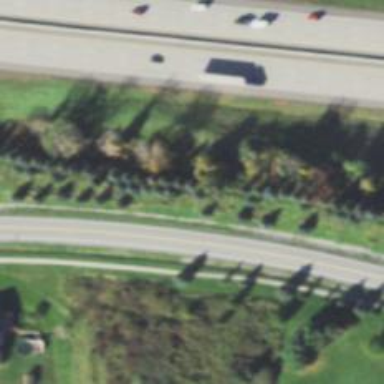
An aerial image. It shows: Footway known as Grass Path.